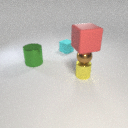
large red rubber cube above small yellow metal cylinder